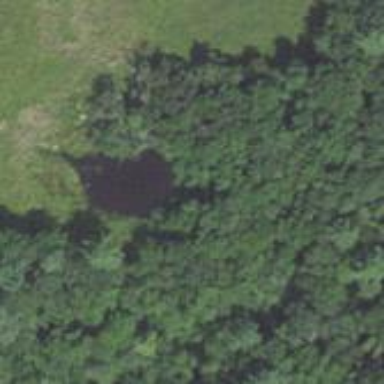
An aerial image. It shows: Beautiful wet meadow natural wetland.